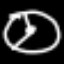
Label: clock